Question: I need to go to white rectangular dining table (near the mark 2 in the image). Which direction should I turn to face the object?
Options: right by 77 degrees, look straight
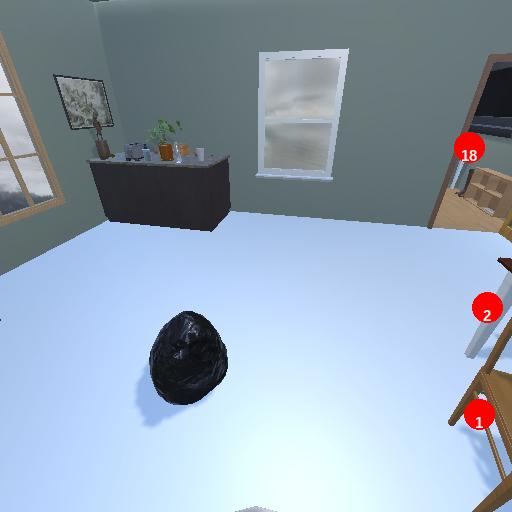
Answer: right by 77 degrees